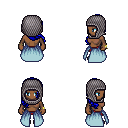
a pixel art fantasy rpg character, female body template, human, dark skin, overskirt, red pants, blue right-swept hairstyle, chain hood, bracelets, four views (front, back, left, right), 2x2 character sprite sheet, small pixel art, hard edges, no anti-aliasing